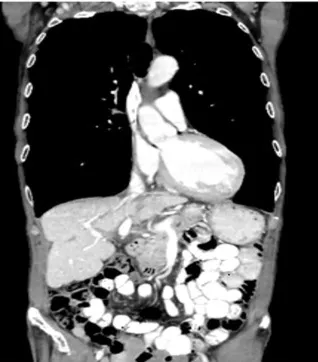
In remission after 40 cycles of VIC (right).
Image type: radiology (ct)